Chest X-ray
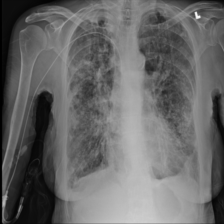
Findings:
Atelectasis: negative
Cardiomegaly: negative
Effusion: negative
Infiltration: negative
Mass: negative
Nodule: negative
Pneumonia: negative
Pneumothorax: negative
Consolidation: negative
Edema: negative
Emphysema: negative
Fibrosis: negative
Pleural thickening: negative
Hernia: negative